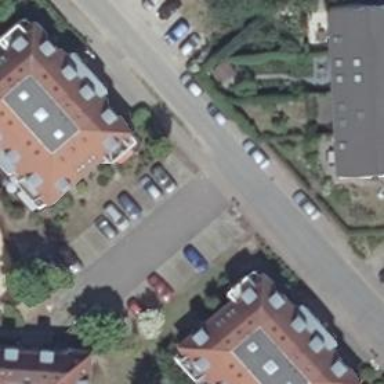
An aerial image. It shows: Road serving as parking aisle.